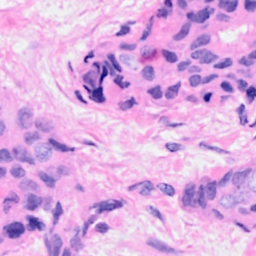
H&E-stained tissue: Breast